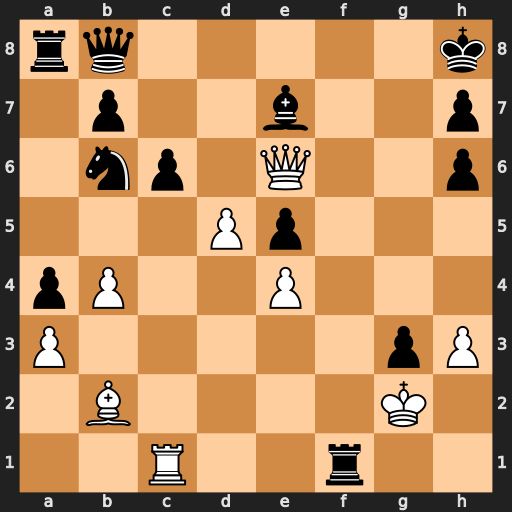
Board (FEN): rq5k/1p2b2p/1np1Q2p/3Pp3/pP2P3/P5pP/1B4K1/2R2r2
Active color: w
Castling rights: -
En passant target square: -
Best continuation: Rxf1 Nc4 Qxe7 Ne3+ Kg1